Question: i know that the default profile name when i installed websphere was Appsrv01, I want to create my own AppSrv02 but the location of my IBM Websphere was in C: and i dont have any write permission, i dont have any admin rights also..

using , I want to make my profile folder to be writable, so that my newly created AppSrv02 will be list down in the profile names in my RAD.
Please help me. Thanks
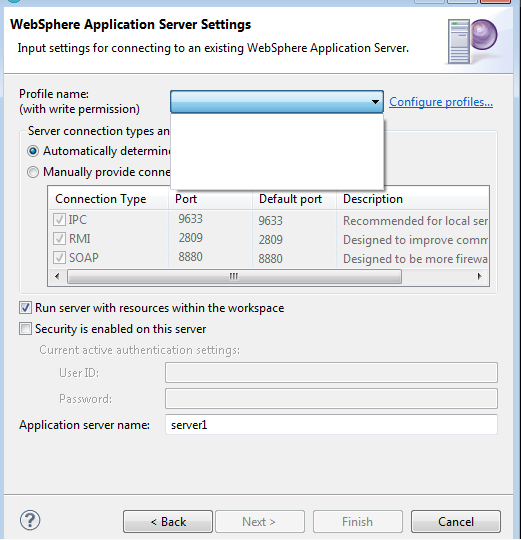
Answer: So that's your problem. In order to have a usable profile in WAS, your user must have write permissions. See this link from WAS ND infocenter, it applies to WAS standalone too.
<URL>
If you cannot change the write permissions to this profile, you'll need to create your own. For this, you can either use WAS Profile Management Tool, WAS CLI or you can create your profile using the link in the WAS server creation wizard you posted. I'd use the RAD way because RAD validates, within the IDE, the proper permissions that you need to create and use the profile within RAD.